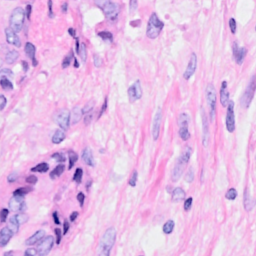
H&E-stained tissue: Breast